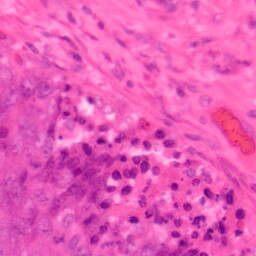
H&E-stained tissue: Colon